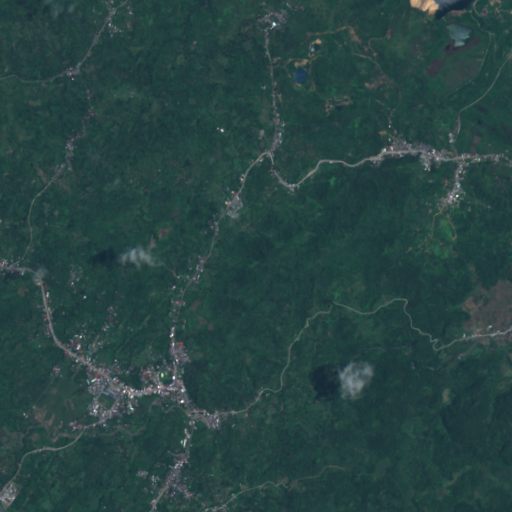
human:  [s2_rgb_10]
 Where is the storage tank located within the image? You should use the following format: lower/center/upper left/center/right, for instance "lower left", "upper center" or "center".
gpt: The storage tank is located in the center of the image.
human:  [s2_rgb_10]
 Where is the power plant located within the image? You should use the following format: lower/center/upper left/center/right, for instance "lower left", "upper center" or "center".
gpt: There is no power plant in the image.